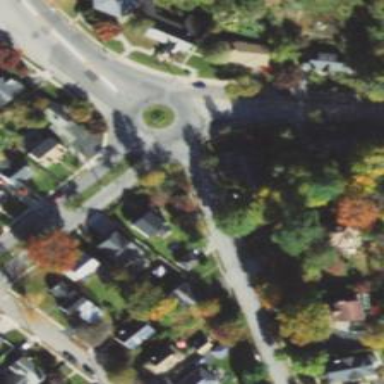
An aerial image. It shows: Unmarked crossing on the road.